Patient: sex F, age 49
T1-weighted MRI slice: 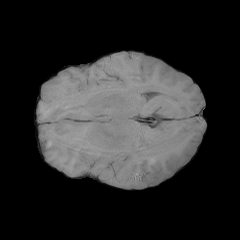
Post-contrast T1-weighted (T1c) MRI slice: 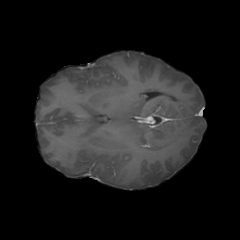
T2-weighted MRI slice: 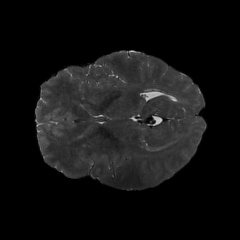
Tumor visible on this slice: no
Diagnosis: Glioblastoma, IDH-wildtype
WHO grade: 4